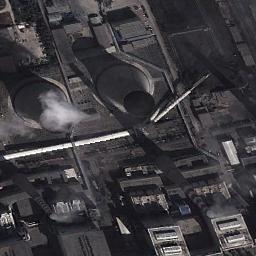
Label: thermal_power_station